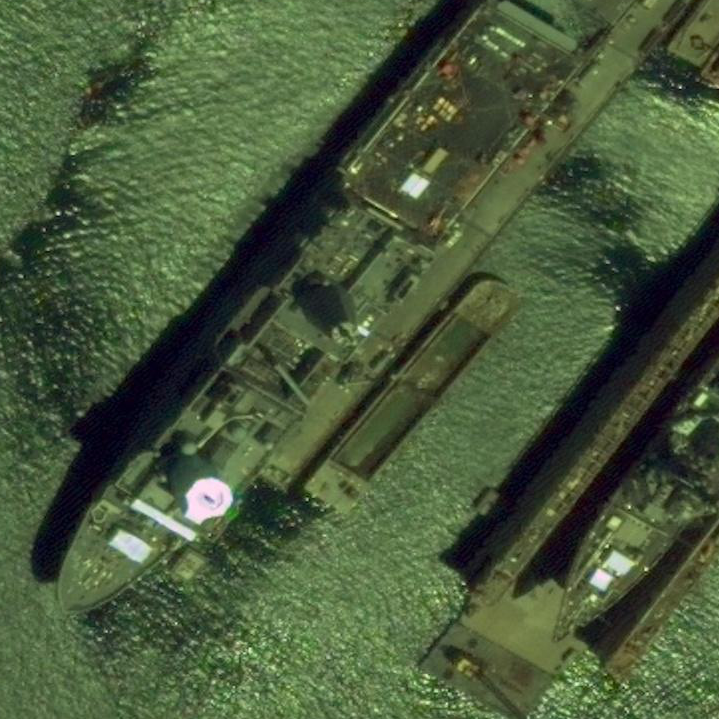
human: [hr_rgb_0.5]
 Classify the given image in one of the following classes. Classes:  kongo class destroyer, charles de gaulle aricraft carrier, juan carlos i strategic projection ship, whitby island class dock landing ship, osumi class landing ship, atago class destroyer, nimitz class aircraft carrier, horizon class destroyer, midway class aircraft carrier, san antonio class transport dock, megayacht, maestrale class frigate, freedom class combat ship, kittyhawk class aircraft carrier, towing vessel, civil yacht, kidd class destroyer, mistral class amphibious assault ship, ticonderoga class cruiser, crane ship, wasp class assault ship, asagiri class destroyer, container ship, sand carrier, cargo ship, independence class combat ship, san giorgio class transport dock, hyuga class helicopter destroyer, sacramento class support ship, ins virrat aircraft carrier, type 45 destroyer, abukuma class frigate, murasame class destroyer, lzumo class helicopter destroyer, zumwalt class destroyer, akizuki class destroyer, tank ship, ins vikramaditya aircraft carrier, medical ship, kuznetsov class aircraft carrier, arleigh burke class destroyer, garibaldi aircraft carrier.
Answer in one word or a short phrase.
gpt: San Antonio class transport dock